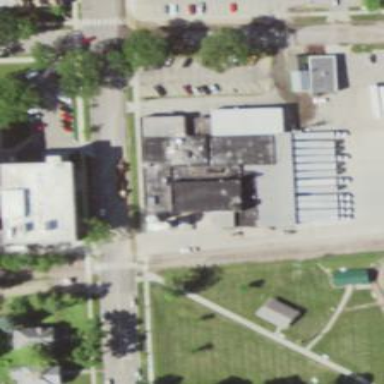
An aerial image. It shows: Bakery inside building.